Interaction volume radius: 5 \u00c5
Interaction volume height: 10 \u00c5
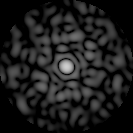
Disorder parameter: 0.8255